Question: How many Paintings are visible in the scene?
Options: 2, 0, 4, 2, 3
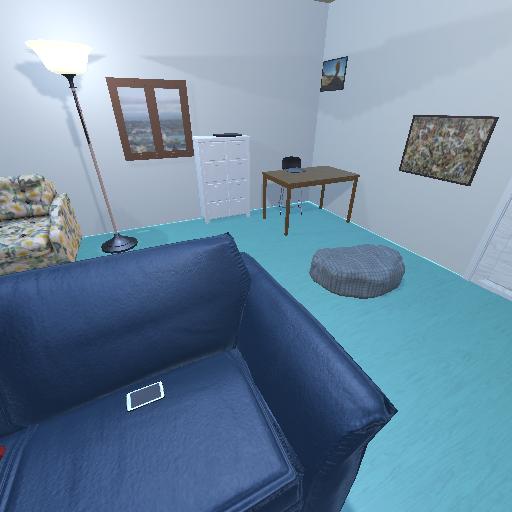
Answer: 2